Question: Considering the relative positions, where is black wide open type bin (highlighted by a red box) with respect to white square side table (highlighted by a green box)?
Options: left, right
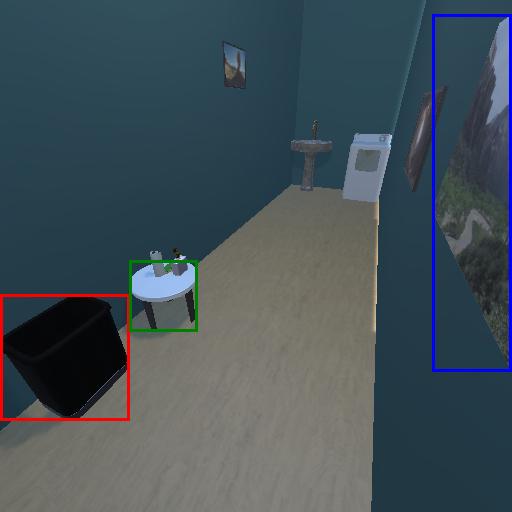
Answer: left